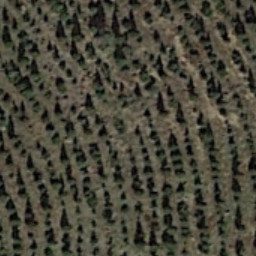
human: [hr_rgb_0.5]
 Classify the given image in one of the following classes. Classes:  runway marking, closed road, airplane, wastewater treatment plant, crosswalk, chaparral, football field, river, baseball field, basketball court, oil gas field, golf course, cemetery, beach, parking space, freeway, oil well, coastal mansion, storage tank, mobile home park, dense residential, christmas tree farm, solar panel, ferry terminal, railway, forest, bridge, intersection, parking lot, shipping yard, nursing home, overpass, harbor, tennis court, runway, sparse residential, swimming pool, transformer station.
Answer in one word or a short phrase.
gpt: christmas tree farm